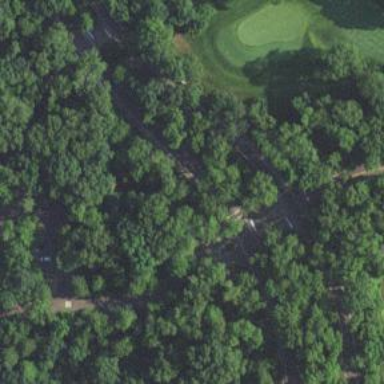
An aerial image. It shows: Service road used as golf cart path.